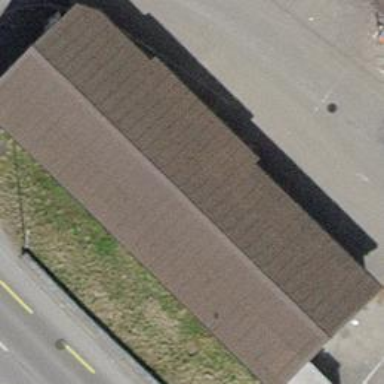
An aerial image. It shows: Industrial building.